Interaction volume radius: 10 \u00c5
Interaction volume height: 10 \u00c5
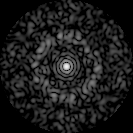
Disorder parameter: 0.8516